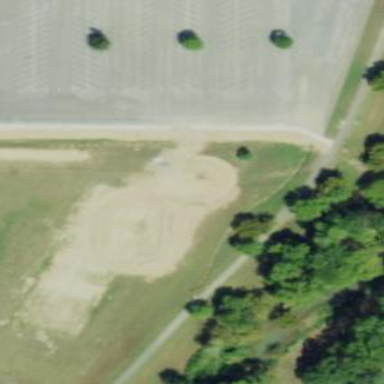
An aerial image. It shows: Dog park for leisure land.